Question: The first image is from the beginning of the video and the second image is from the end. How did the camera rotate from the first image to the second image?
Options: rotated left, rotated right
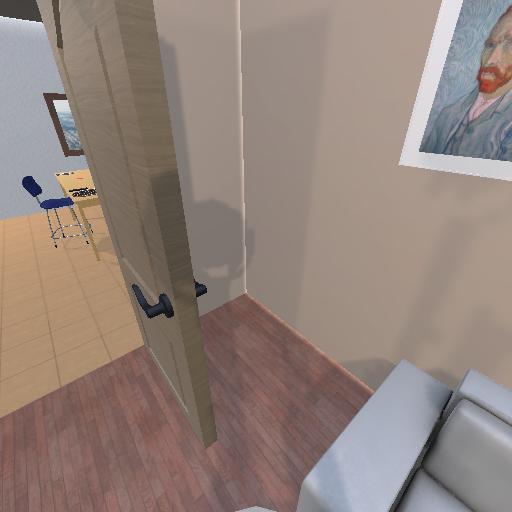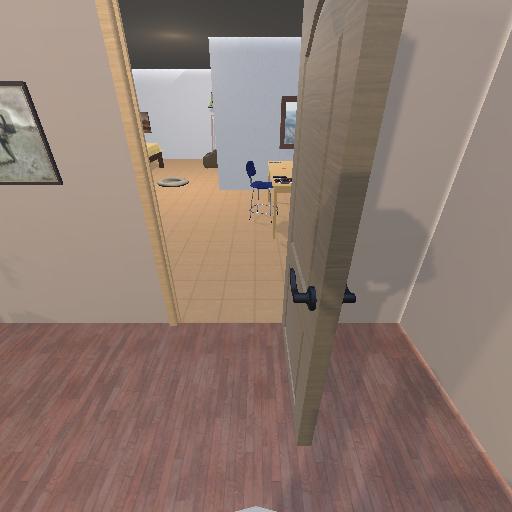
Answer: rotated left